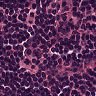
Metastatic tissue present: no